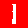
Digit: 1